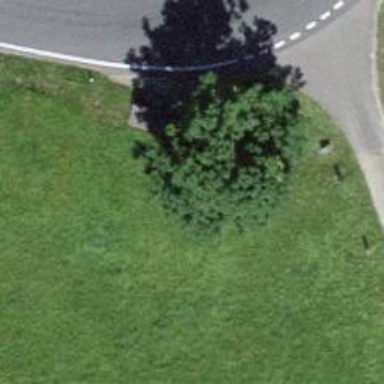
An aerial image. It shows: Beautiful tree in nature.